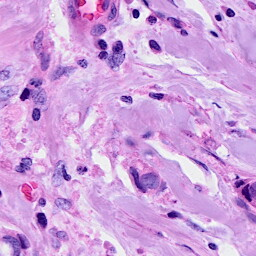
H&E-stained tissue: Breast